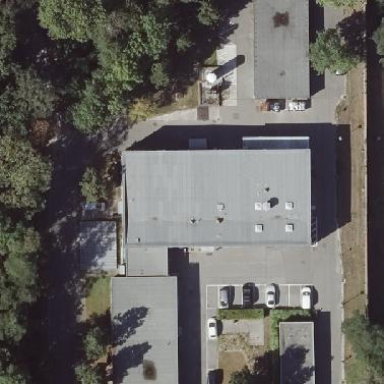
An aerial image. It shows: Hospital building with flat grey roof.